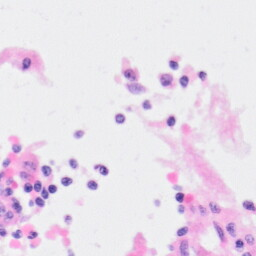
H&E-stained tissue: Kidney